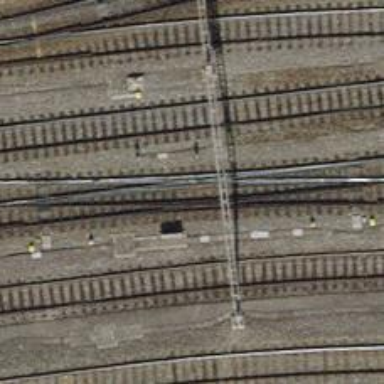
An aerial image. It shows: Single-track electrified railway yard with contact line electrification.